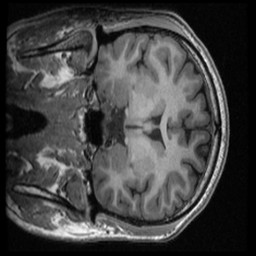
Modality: T1w
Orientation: coronal
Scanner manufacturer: ge
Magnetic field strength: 3 T
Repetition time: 0.007652 s
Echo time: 0.002936 s